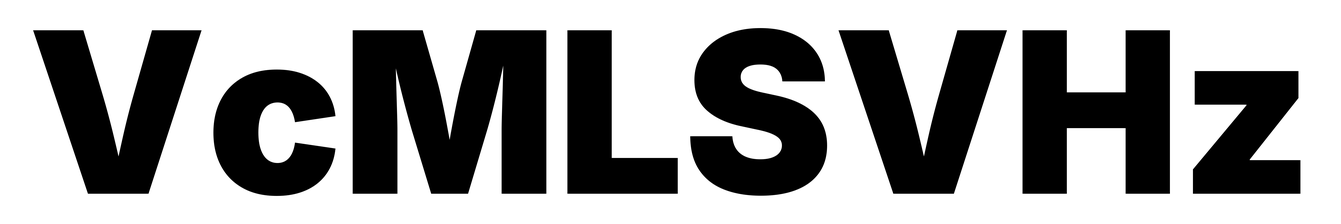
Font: Inter_Black